Question: I'm trying to use '<URL>, but when I try to use is I am receiving an strange error on file 'upload.asp', line 303 as bellow:
'''
'Persits ASPUpload
Set Upload = Server.CreateObject("Persits.Upload")
'''

Does anybody here has any idea of what is happening?
Thank you very much, and sorry for my terrible English.
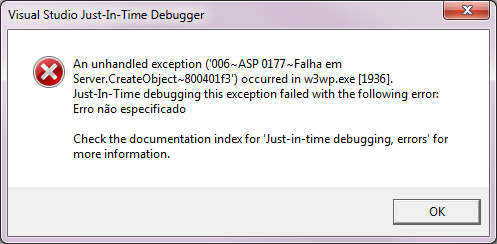
Answer: In addition to the client-side jQuery "widget", apparently your server-side code relies on an ActicveX control, that needs to be registered on your server (done via its installation package or regsvr32 command). If you google "Persits.Upload", one of the results sends you to <URL>